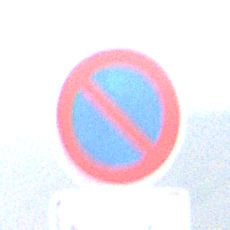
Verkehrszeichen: EingeschraenktesHalteverbot
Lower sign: ZeitangabenMitBeschraenkungAufWochentage8
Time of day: SunriseSunset
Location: Outdoor (Nature)
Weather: Clear
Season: NotSpecified
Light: Natural